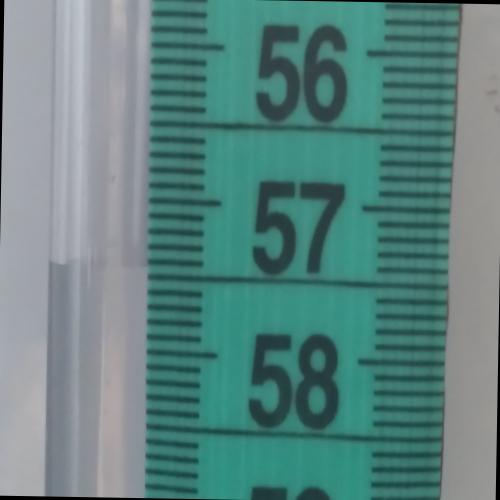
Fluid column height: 57.4 cm